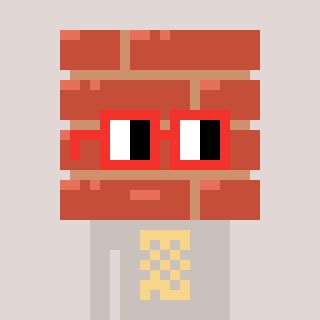
a pixel art character with square red glasses, a wall-shaped head and a foggrey-colored body on a warm background